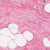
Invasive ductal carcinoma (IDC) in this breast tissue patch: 0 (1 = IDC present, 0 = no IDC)